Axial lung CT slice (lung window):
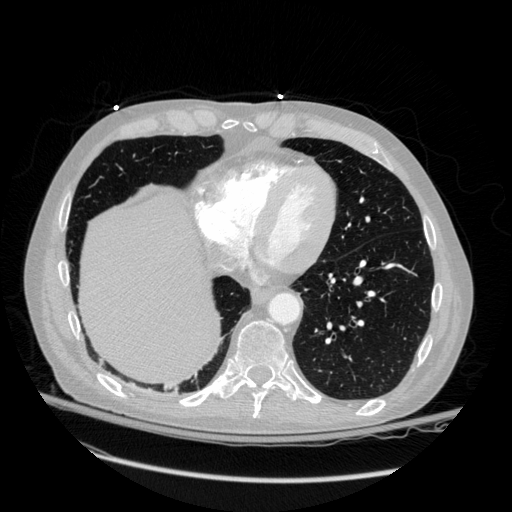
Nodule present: no